Field crop: maize
Growth stage: 1
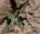
Species: atriplex